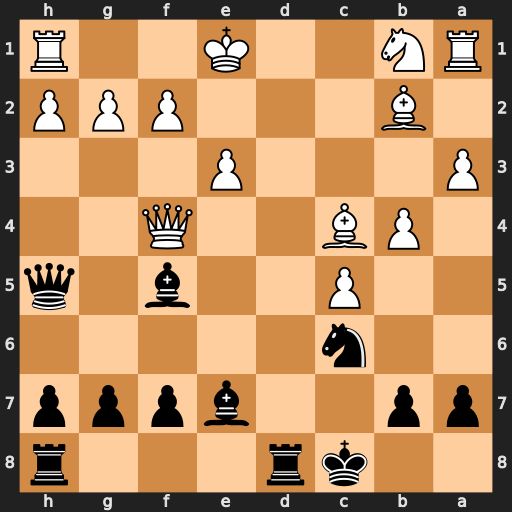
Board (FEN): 2kr3r/pp2bppp/2n5/2P2b1q/1PB2Q2/P3P3/1B3PPP/RN2K2R
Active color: b
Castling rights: KQ
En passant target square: -
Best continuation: Qd1#